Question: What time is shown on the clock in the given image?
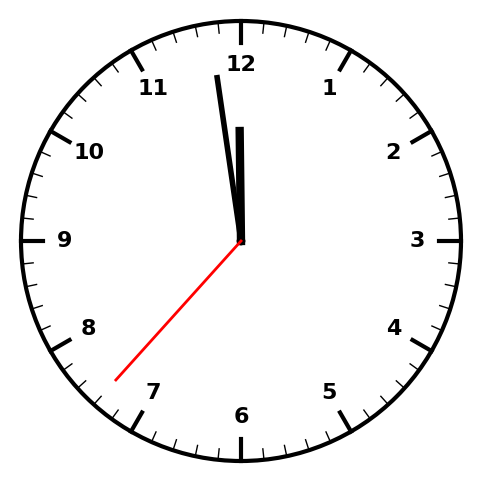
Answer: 11:58:37